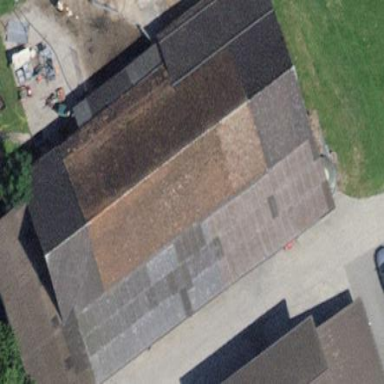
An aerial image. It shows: Stable.